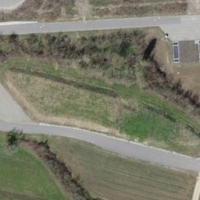
EUNIS habitat code: 52
Species observed at this site:
Rhingia campestris
Eristalis pertinax
Philhelius pedissequum
Volucella inflata
Dasysyrphus albostriatus
Gryllotalpa gryllotalpa
Meliscaeva cinctella
Chrysotoxum festivum
Epistrophe eligans
Epistrophe nitidicollis
Cheilosia albipila
Dasysyrphus tricinctus
Chrysotoxum cautum